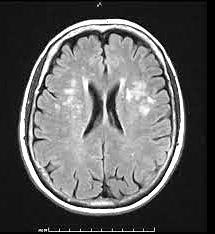
Label: notumor